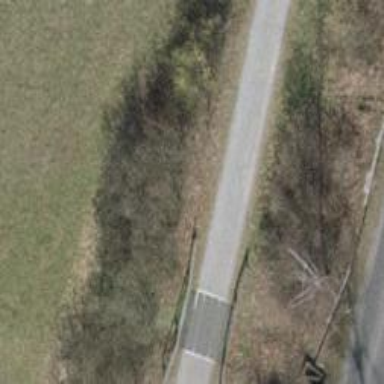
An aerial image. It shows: Track road on bridge with pebblestone surface of grade 2 tracktype.